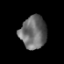
Tissue: prostate
Cell type: T cells
Senescence score: 0.3388
Nuclear area (px): 847
Mean DAPI intensity: 106.476